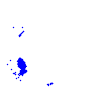
Particle: electron